Question: I want to add image in
Admin Panel -> System -> Configuration -> "Left Menu Tab" ( Here )
just see following image what i want to do :

Any Solutions..??
Thanks in Advance.
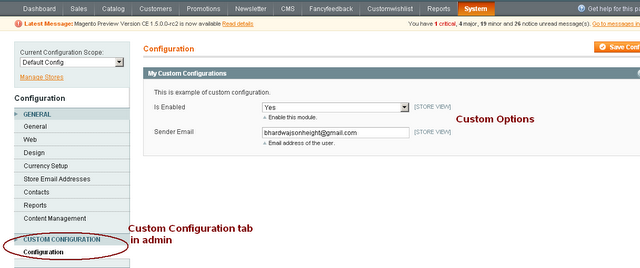
Answer: In system.xml
'''
<?xml version="1.0"?>
<config>
<tabs>
<magepal translate="label" module="magepal">
<label><![CDATA[<div style="position: absolute;"><img id="magepal_block" src="" alt="" border="0" /></div>&nbsp;<script>$('magepal_block').src = SKIN_URL + "images/magepal/magepal.png";</script>]]></label>
<sort_order>400</sort_order>
</magepal>
</tabs>
'''
Put image in (size 158 x 18)
> /skin/adminhtml/default/default/images/magepal/magepal.png